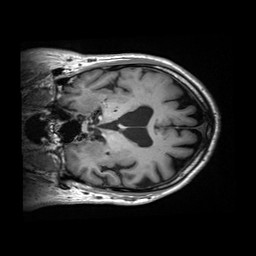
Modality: T1w
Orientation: coronal
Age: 74
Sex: male
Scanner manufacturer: siemens
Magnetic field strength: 3 T
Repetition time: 2.2 s
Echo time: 0.00245 s